Question: i am working on php mysql HR application and i have a table with some field like date and salary and incremented salary as shown the below screenshot.
i want a list of a record of each year but some year(date) not in a data base how to get that year as shown in 2nd screenshot
Thanks..

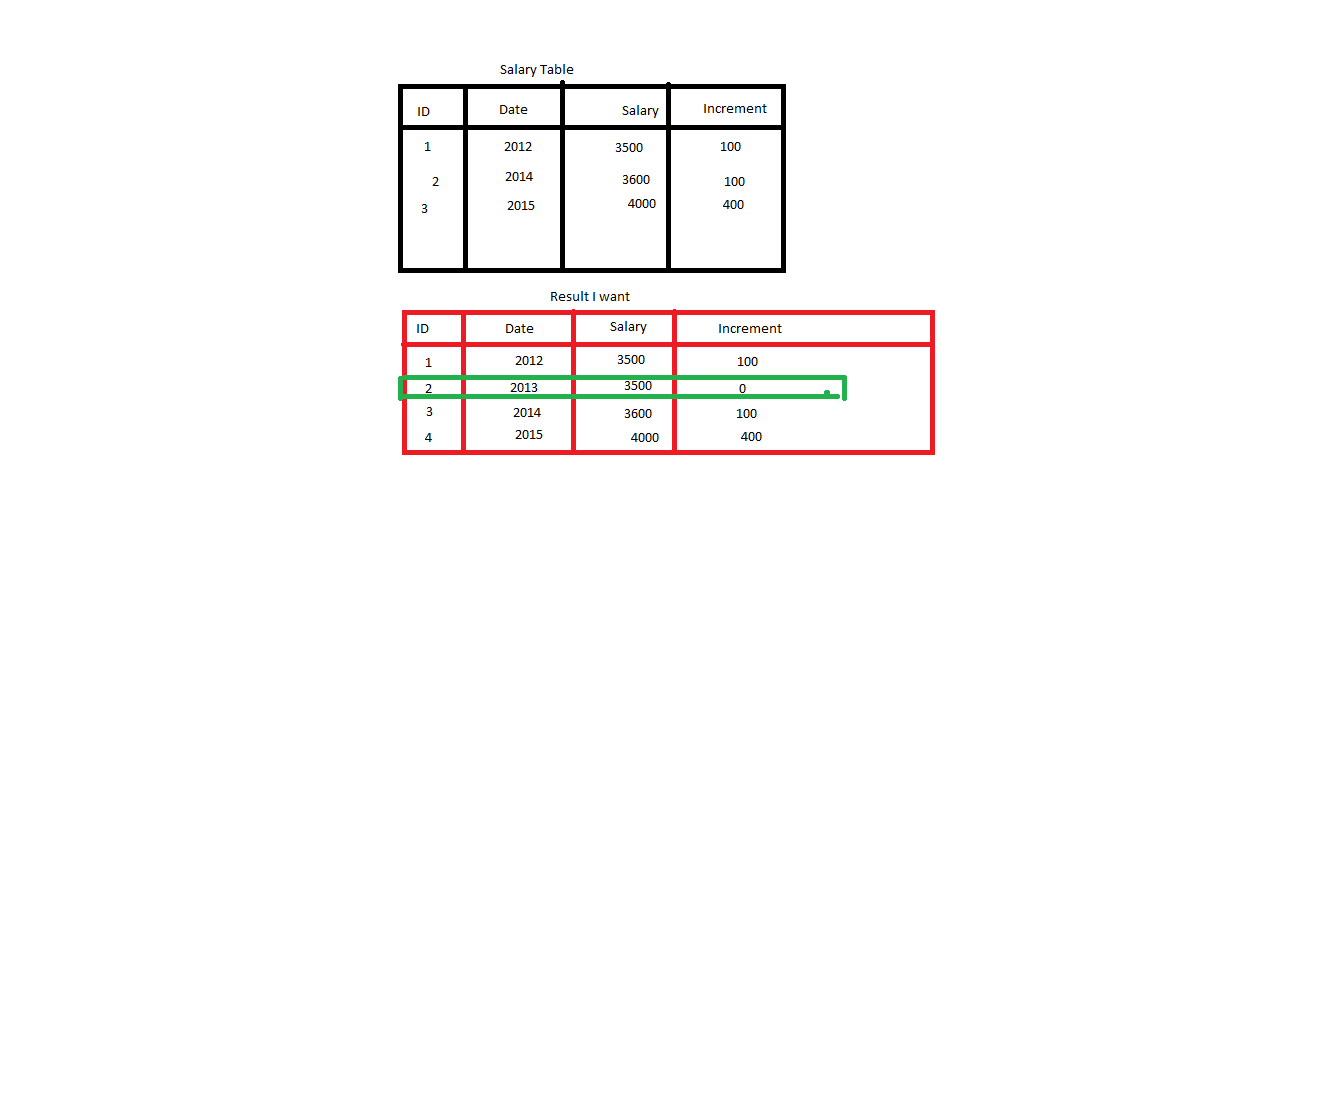
Answer: You don't want result.
In the first place, ID = 2 is already in use for the year 2014; assigning 2013 to it is a bad, bad idea. In the second place, it makes no sense to say that the salary for 2013 is 3500, and the increment is 0, when 2013 .
If 2013 is supposed to have those values, then .
Otherwise, create a table of years (or a table of integers), and include it in your query with an outer join.
'''
create table years (
yr integer primary key
);
insert into years values
(2012), (2013), (2014), (2015), (2016),
(2017), (2018), (2019), (2020), (2021);
'''
Now you can join those two tables with an outer join. The 'coalesce()' expression isn't strictly with an outer join, but I think it expresses the result you want.
'''
select salaries.id, coalesce(salaries.date, years.yr) as date,
salaries.salary, salaries.increment
from years
left join salaries on
salaries.date = years.yr
where years.yr between 2012 and 2015
order by years.yr;
'''